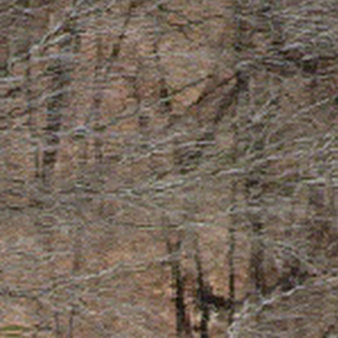
Label: other